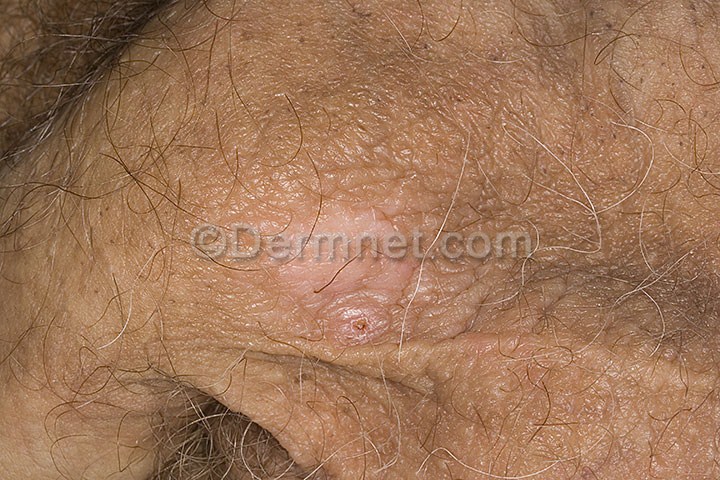
Disease: Eczema Photos